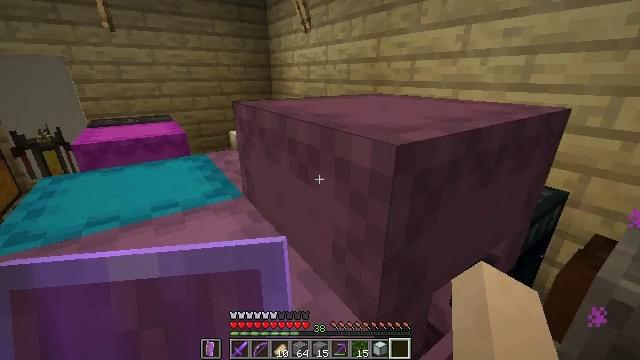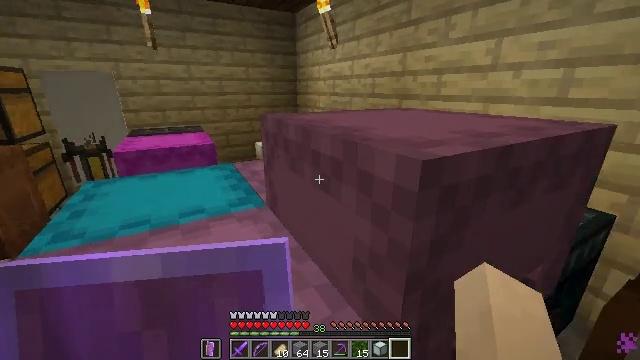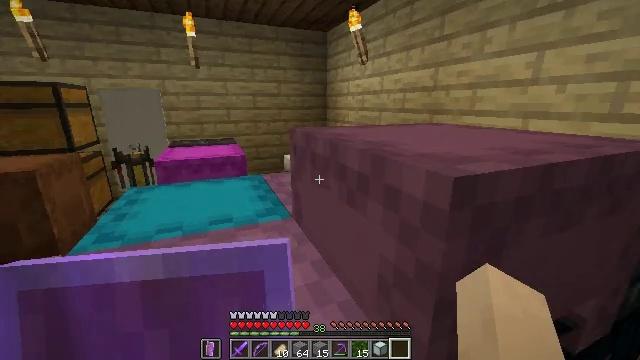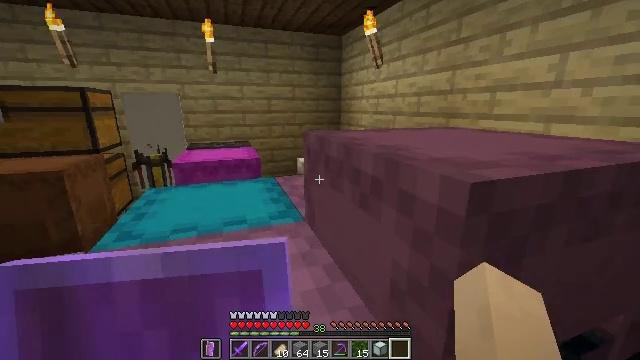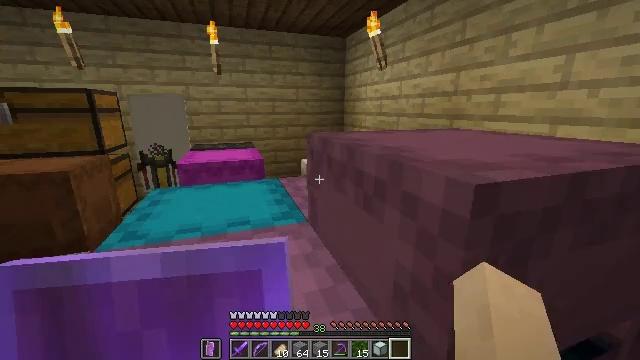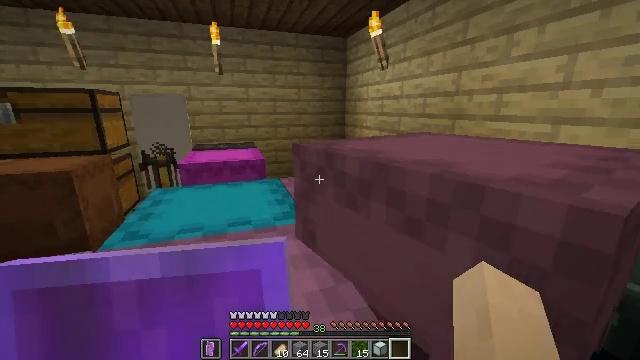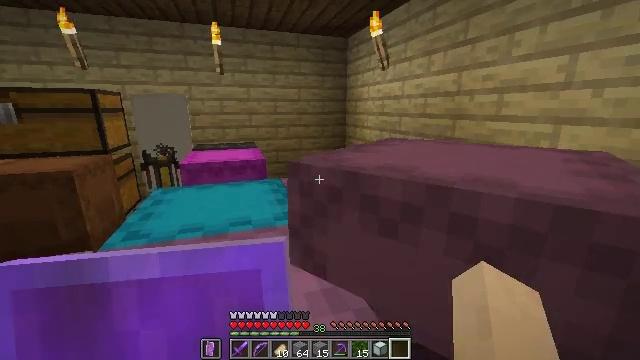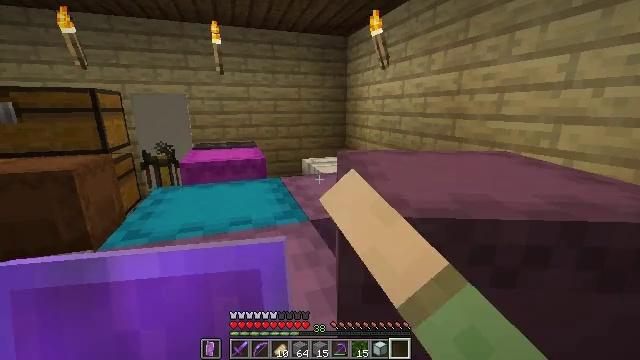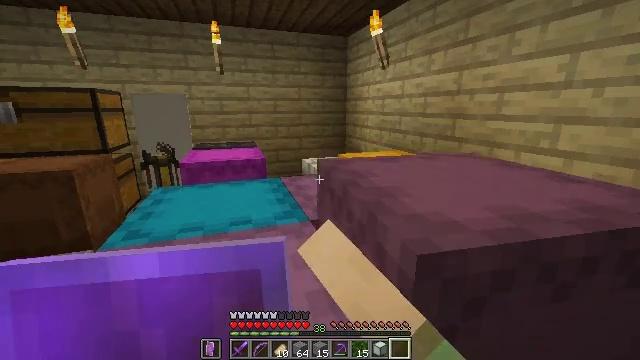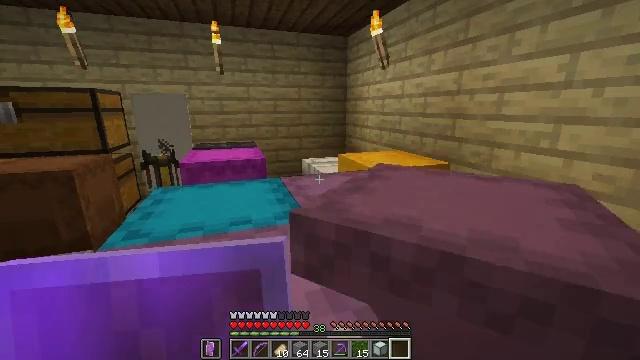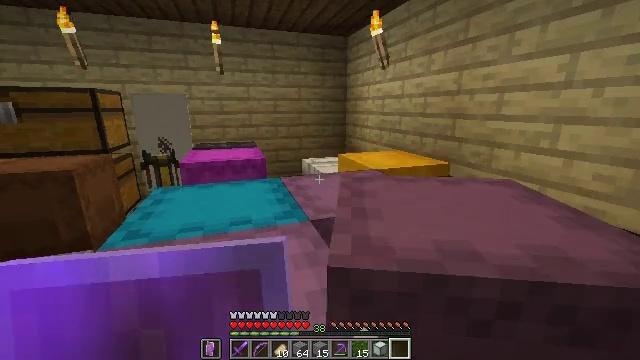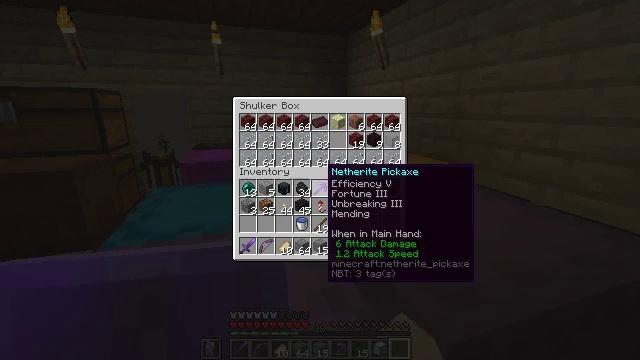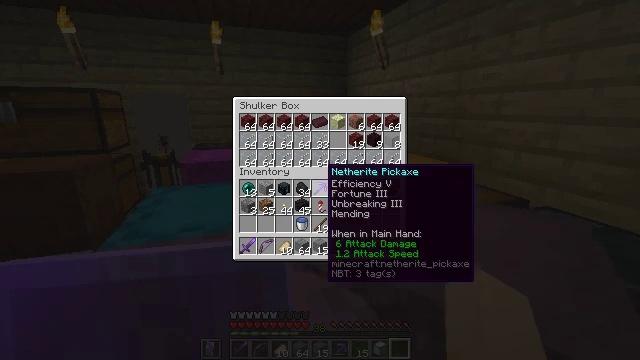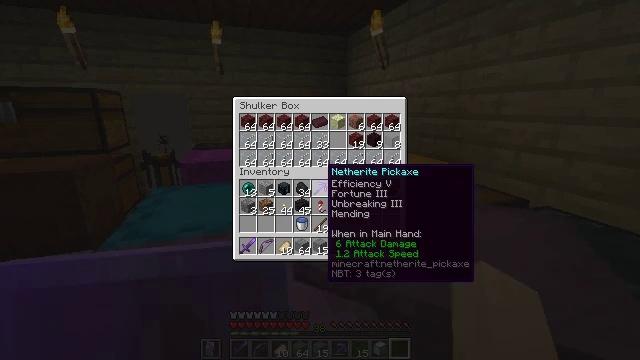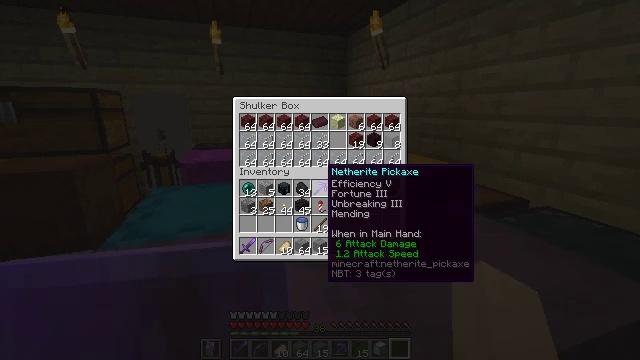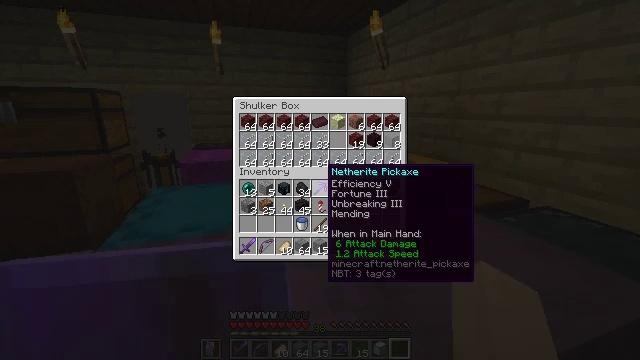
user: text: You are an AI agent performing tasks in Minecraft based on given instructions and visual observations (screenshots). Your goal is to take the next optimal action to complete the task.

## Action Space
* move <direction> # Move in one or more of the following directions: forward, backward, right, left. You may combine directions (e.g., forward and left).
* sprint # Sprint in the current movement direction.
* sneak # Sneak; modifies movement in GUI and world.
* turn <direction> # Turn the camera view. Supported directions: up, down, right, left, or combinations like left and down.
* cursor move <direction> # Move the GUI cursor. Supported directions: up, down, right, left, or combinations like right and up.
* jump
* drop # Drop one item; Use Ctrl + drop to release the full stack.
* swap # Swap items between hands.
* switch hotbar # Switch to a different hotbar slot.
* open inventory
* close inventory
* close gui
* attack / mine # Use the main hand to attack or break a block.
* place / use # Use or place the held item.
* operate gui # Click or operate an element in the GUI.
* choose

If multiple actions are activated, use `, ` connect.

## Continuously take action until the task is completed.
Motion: motion action
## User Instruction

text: Make polished blackstone stairs in the crafting grid.
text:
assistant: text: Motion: turn left and up
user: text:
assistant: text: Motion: turn left and up
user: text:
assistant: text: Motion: turn left
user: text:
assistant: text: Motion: no_op
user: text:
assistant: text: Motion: no_op
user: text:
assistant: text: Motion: use / place
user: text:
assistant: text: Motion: use / place
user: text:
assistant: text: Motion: use / place
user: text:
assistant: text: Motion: use / place
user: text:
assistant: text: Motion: no_op
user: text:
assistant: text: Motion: no_op
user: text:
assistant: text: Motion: no_op
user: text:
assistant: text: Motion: no_op
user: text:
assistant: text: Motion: no_op
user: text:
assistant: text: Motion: no_op
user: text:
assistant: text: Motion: no_op
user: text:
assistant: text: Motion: no_op
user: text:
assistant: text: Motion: no_op
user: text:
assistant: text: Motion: no_op
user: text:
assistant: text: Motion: no_op
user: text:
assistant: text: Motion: no_op
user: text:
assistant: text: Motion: no_op
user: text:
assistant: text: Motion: turn right
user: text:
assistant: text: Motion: turn right and up
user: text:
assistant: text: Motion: no_op
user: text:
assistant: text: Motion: sneak
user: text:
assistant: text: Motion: sneak
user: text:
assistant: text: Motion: sneak
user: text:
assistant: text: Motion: sneak
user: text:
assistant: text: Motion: sneak